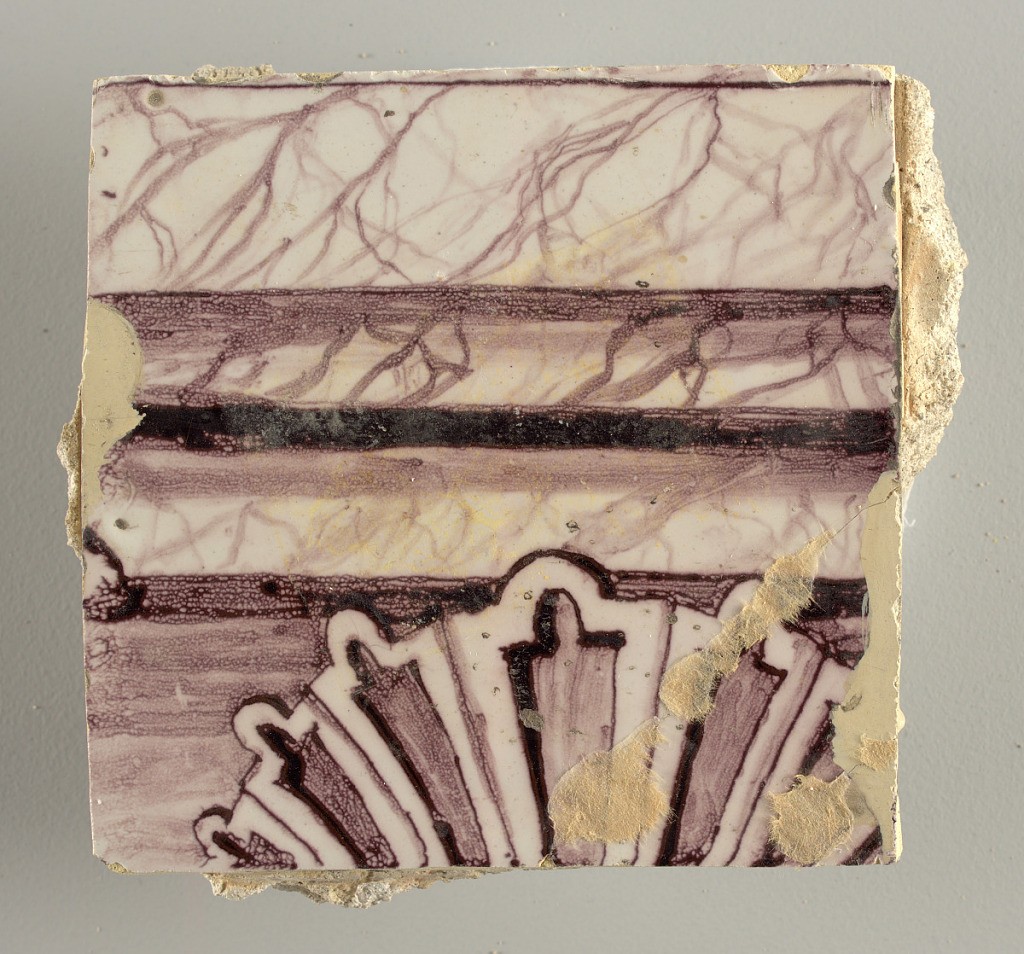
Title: Tile wall facing
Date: ca. 1725
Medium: Tin-glazed earthenware, underglaze
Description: Horizontal rectangle.  Thirty tiles wide and twenty-three tiles high with opening for fireplace eleven tiles wide and ten high.  Foliage arabesques disposed about three vertical axes from which are emphazised by urns at center and right, and at left by the figure of a standing woman carrying an infant on her arm and accompanied by two children.